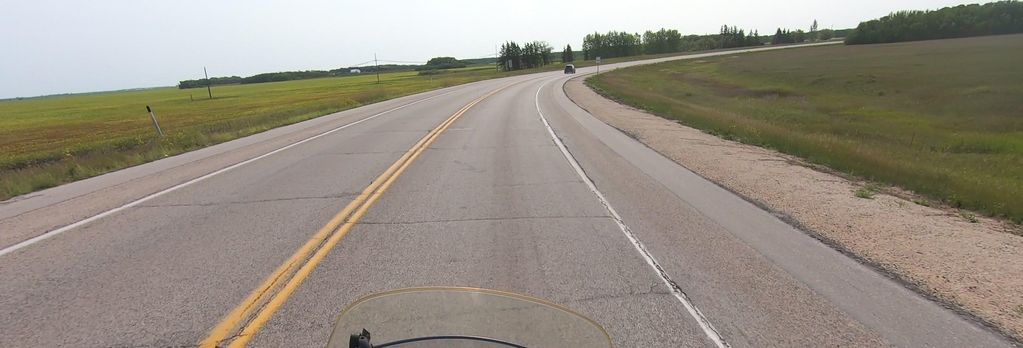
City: winnipeg